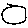
Label: circle